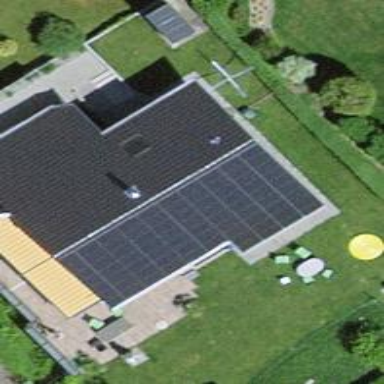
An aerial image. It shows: Solar power generator using photovoltaic method with solar photovoltaic panel types.